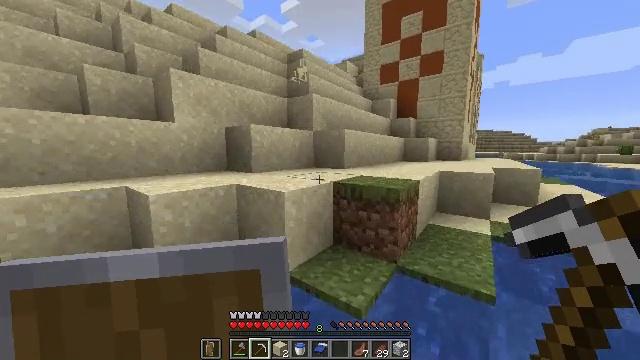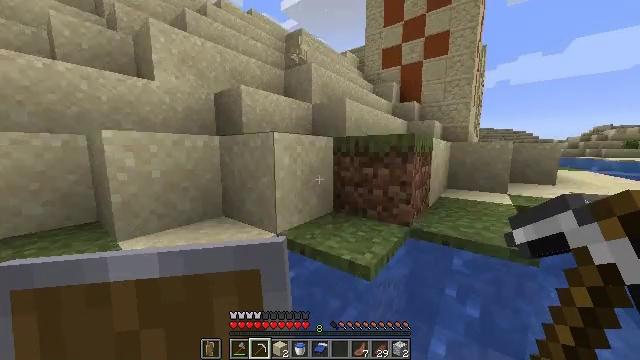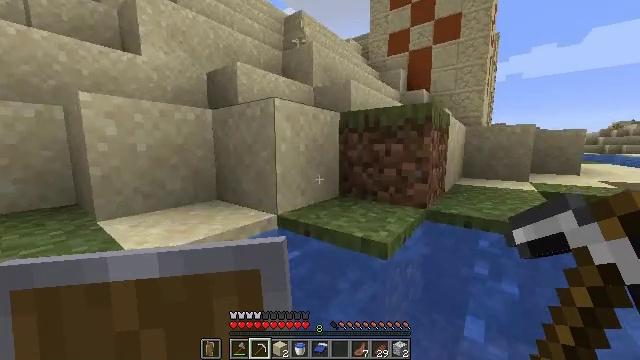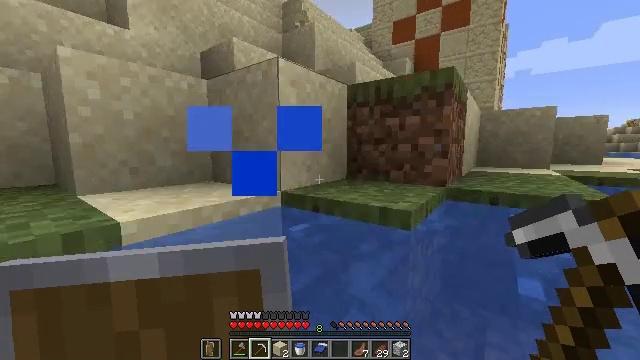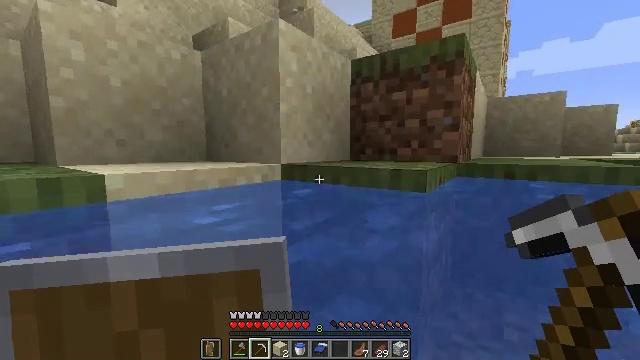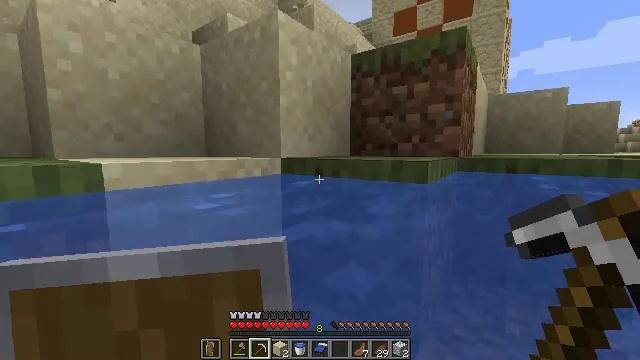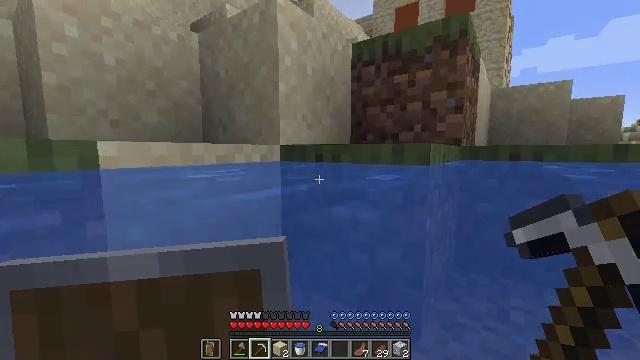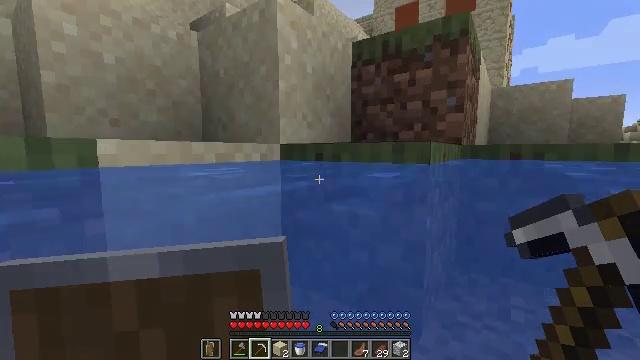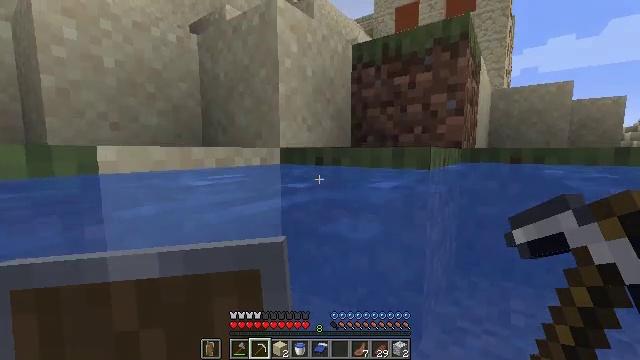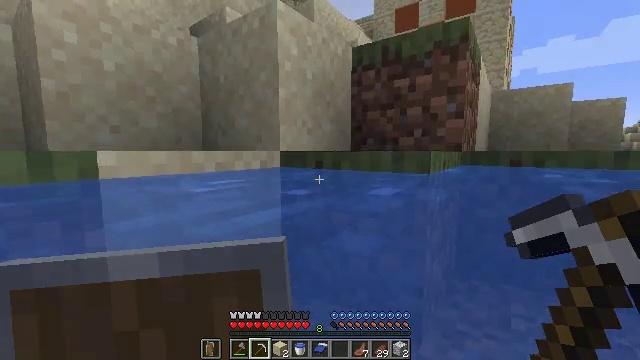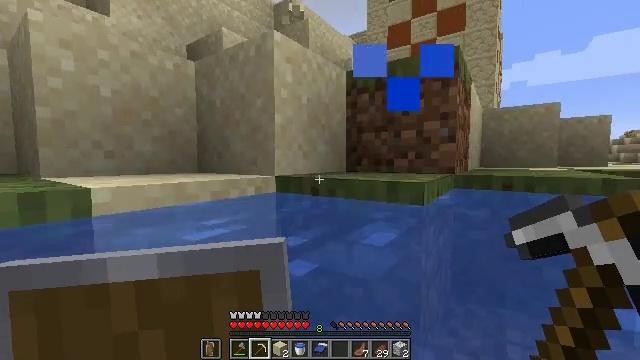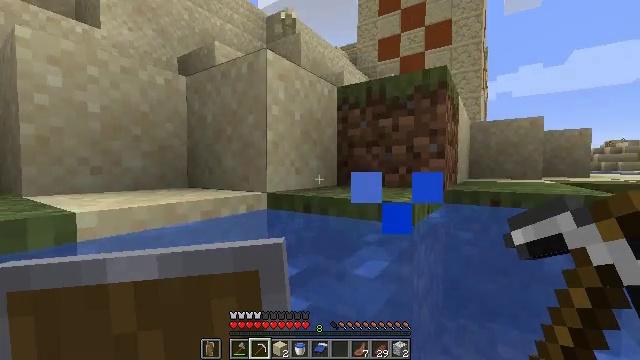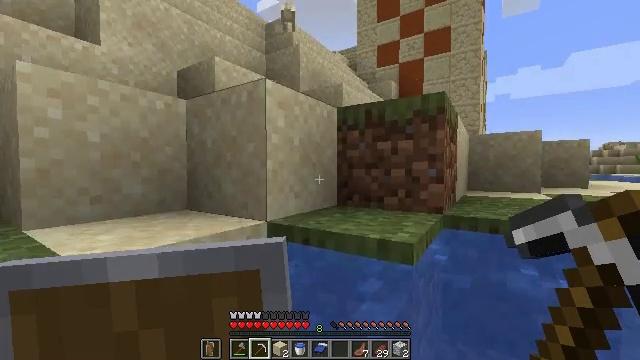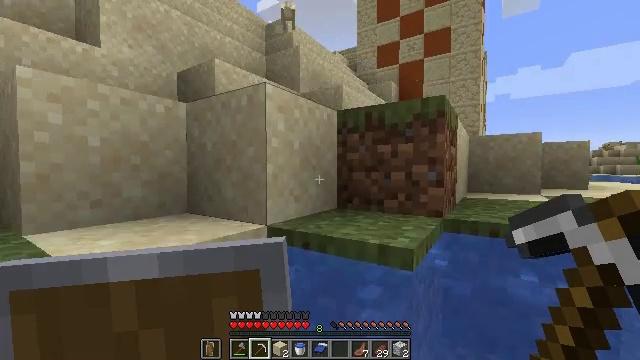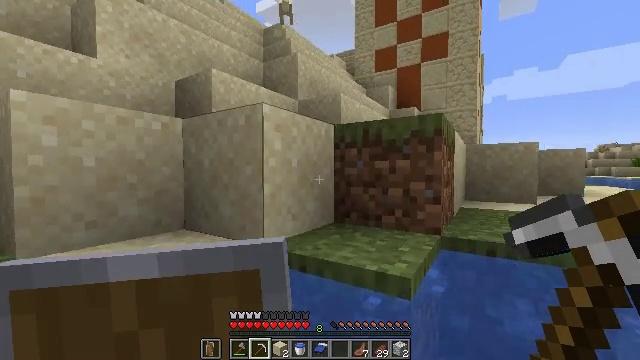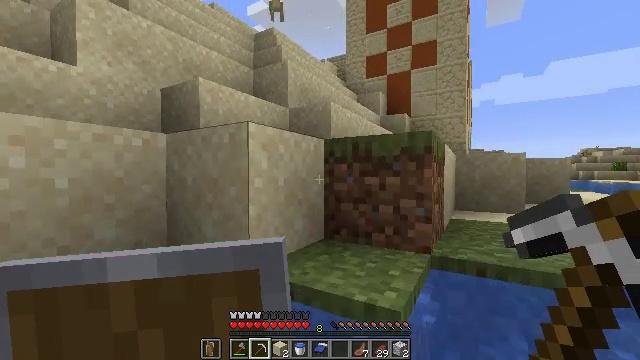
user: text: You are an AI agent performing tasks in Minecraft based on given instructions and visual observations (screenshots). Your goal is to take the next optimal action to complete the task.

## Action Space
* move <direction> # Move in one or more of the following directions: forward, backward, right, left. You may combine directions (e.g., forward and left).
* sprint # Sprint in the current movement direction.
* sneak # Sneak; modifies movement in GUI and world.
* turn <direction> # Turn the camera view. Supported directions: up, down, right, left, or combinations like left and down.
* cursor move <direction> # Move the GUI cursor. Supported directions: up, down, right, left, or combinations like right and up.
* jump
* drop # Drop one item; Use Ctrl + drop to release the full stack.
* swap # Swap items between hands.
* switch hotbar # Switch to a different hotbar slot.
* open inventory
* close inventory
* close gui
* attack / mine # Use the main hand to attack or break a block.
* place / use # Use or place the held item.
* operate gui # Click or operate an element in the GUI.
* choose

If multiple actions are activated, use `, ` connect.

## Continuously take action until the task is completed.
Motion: motion action
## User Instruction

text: Break the orange terracotta for materials.
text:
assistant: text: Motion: move forward, jump
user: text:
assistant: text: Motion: move forward, jump
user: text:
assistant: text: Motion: move forward, jump
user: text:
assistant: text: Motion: move forward, jump
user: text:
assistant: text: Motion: move forward, jump
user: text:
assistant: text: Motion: move forward, jump
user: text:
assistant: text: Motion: move forward, jump
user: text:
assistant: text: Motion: move forward, jump
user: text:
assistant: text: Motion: move forward, jump
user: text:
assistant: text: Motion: move forward, turn right and up, jump
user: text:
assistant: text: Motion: move forward, turn right and up, jump
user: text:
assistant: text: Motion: move forward, jump
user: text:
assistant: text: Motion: move forward, jump
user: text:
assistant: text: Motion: move forward, sprint, jump
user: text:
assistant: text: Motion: move forward, sprint, turn right, jump
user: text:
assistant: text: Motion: move forward, sprint, jump
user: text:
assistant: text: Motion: move forward, sprint, jump
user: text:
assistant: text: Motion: move forward, sprint, jump
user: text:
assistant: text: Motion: move forward, sprint, jump
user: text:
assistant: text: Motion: move forward, sprint, jump
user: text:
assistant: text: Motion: move forward, sprint, jump
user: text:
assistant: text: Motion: move forward, sprint, jump
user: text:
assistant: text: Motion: move forward, sprint, jump
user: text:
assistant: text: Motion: move forward, sprint, jump
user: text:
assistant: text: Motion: move forward, sprint, jump
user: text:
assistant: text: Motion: move forward, sprint, jump
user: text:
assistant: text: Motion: move forward, sprint, jump
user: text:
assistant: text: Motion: move forward, sprint, jump
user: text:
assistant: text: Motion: move forward, sprint, jump
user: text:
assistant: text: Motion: move forward, sprint, jump